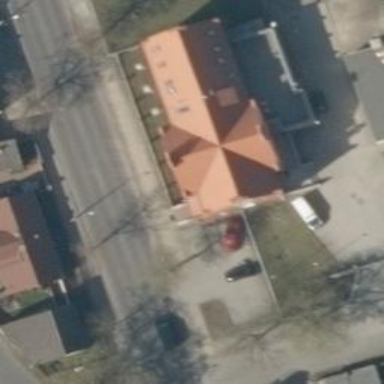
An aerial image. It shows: Police building.